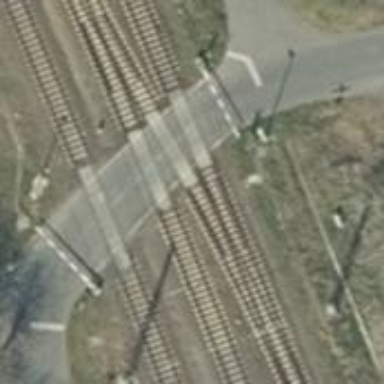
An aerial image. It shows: Railway track with contact line for electrification.